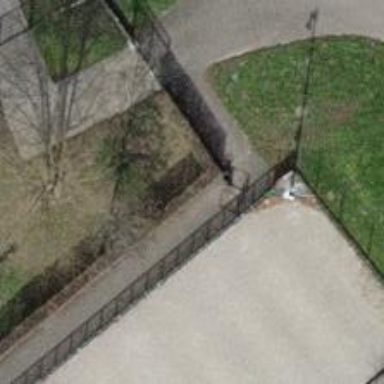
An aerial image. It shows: Kissing gate.